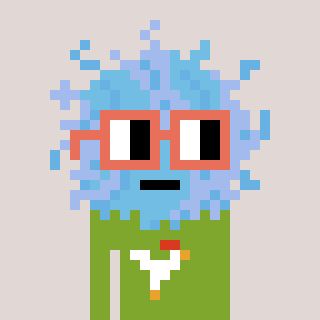
a pixel art character with square orange glasses, a lint-shaped head and a slimegreen-colored body on a warm background